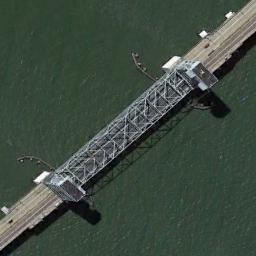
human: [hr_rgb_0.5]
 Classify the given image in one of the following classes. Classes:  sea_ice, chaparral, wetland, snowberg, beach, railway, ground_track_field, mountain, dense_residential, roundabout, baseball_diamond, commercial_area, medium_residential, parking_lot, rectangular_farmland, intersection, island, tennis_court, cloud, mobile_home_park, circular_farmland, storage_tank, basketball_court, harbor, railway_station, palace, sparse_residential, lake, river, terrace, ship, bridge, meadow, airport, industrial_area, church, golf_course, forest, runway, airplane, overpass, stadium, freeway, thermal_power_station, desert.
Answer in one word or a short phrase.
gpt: bridge